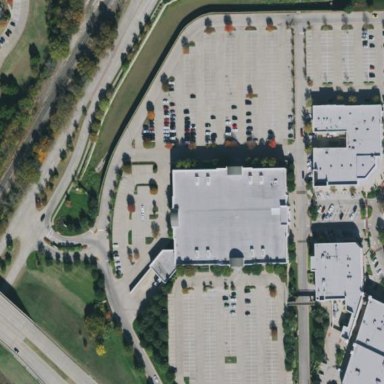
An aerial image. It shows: Department store building.